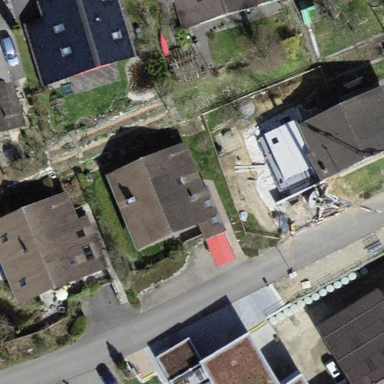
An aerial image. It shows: Building with tiled roof.